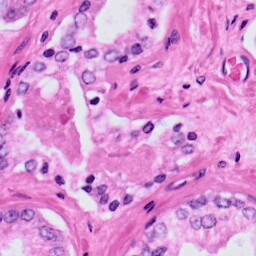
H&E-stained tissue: Prostate